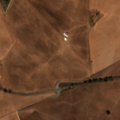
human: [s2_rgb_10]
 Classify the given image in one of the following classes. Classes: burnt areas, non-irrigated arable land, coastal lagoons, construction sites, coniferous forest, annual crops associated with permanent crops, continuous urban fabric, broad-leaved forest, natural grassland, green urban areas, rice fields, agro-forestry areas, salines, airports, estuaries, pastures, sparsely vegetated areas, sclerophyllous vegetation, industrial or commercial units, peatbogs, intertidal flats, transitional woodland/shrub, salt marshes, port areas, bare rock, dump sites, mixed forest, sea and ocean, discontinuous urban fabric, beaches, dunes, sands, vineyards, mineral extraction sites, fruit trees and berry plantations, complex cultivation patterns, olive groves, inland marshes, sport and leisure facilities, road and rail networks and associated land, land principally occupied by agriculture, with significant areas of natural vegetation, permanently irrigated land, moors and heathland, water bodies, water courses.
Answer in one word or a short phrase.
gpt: non-irrigated arable land, transitional woodland/shrub